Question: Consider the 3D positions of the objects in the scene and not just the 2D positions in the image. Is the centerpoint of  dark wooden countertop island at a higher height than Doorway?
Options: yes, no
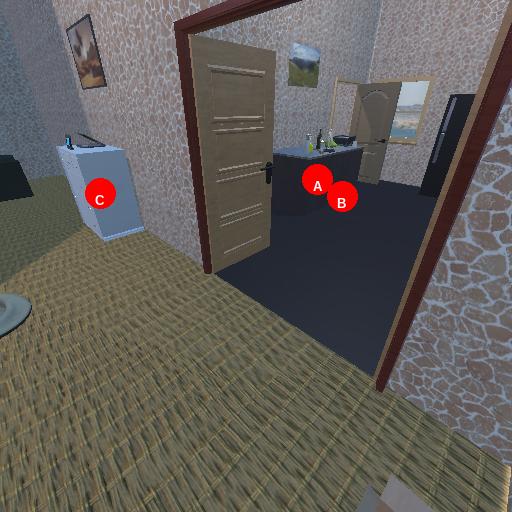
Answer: yes